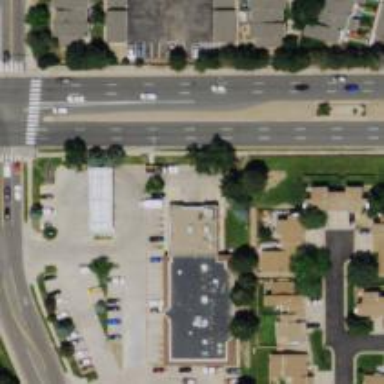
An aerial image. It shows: Convenience shop.